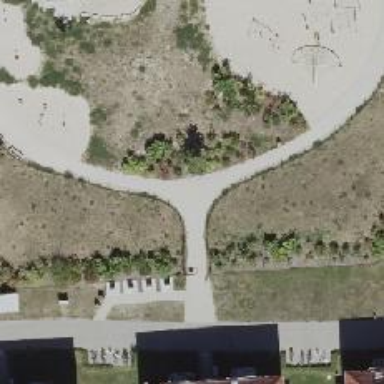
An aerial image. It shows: Path.